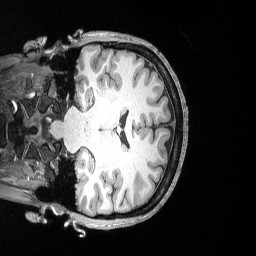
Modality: T1w
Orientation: coronal
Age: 29
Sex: female
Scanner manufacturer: siemens
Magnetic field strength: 3 T
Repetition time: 2.53 s
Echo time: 0.00164 s